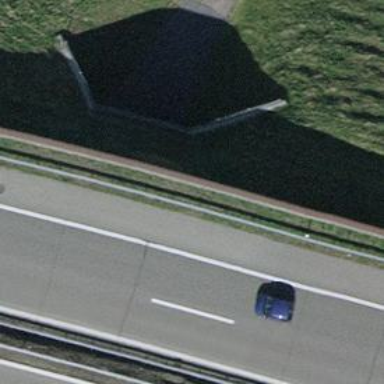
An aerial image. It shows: Service road leading to tunnel.